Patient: sex M, age 75
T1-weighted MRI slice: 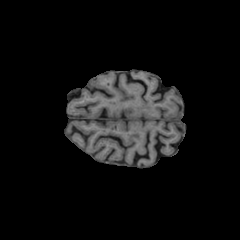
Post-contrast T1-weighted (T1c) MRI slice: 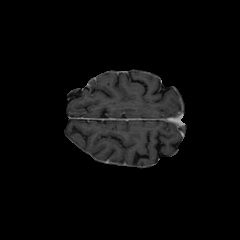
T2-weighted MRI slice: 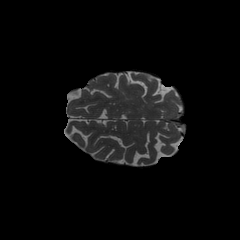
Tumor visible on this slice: no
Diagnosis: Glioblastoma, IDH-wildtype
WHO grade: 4